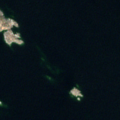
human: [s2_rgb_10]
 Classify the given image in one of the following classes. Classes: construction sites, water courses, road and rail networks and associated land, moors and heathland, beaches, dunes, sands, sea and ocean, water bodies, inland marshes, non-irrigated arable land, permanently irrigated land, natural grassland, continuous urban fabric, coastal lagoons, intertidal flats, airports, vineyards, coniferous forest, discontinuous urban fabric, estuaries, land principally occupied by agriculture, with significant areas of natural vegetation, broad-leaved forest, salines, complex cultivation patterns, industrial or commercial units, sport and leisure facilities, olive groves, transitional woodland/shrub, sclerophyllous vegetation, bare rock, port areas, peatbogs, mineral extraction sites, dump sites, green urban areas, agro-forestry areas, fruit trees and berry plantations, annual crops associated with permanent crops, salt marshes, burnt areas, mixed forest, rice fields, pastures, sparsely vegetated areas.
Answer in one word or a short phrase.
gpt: sea and ocean